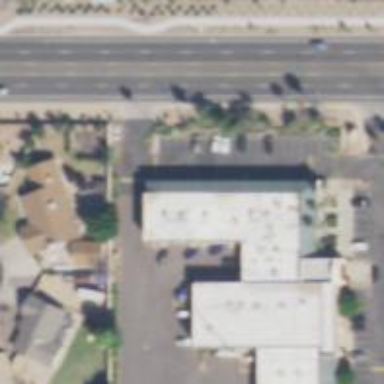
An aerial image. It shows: Veterinary facility.